Question: When I compute paths again as vertex 'C to M'
Correct path should be
'''
C -> B -> N -> M
'''
But it is
'''
A -> B -> N -> M
'''
I used this code <URL>
This is the picture for my graph:

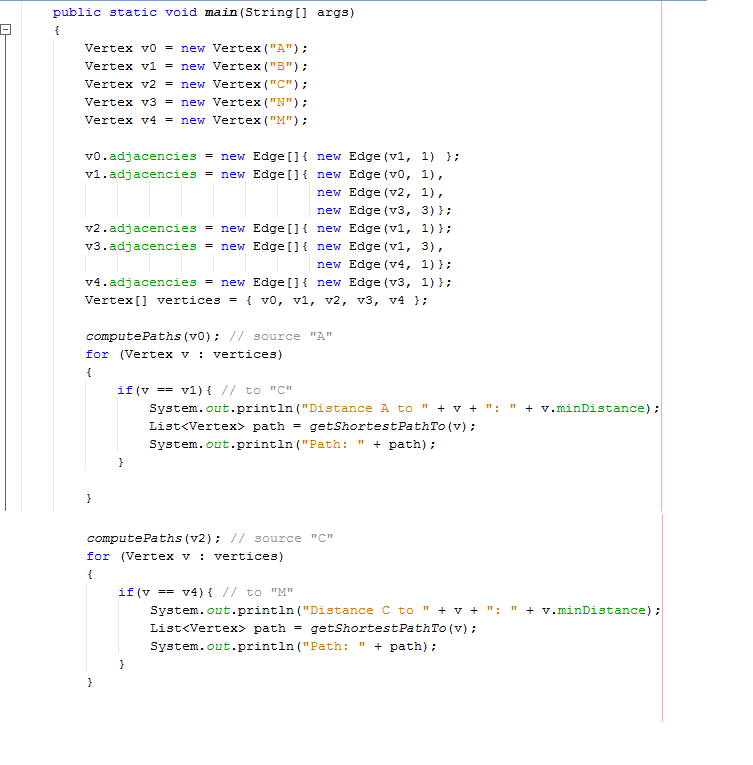
Answer: It is because you first call function compute for A then call it for C. some field like this :
'''
public double minDistance = Double.POSITIVE_INFINITY;
public Vertex previous;
'''
are already have a value, so you need to delete pathcomputation for A or clear this values, you can do it with a function like :
'''
public void clear() {
minDistance = Double.POSITIVE_INFINITY;
previous = null;
}
'''
inside this Vertex Class, and call it like this :
'''
for (Vertex v : vertices) {
v.clear();
}
'''
before 'computePaths(v2);'
<URL> is a online version of your code, you could see that the output is :
'''
Distance to B: 1.0
Path: [A, B]
Distance to M: 5.0
Path: [C, B, N, M]
'''